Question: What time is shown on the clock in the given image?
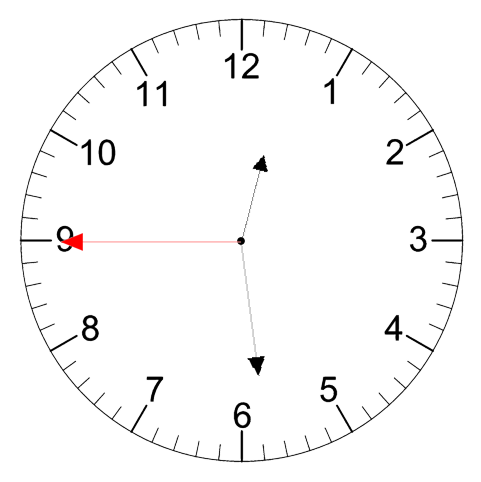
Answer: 12:28:45